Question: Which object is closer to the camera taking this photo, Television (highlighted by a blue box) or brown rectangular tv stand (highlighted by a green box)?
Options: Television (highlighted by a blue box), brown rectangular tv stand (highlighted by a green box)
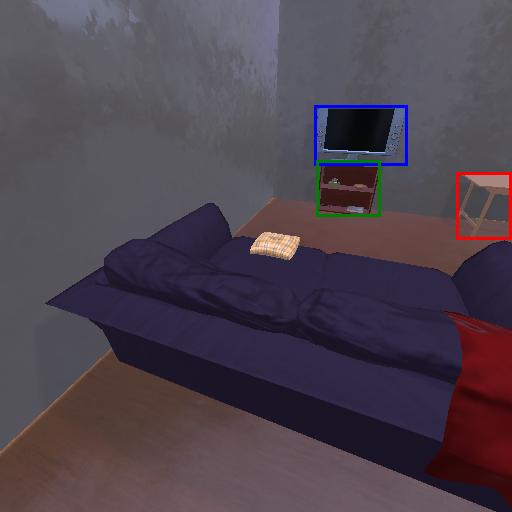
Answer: Television (highlighted by a blue box)